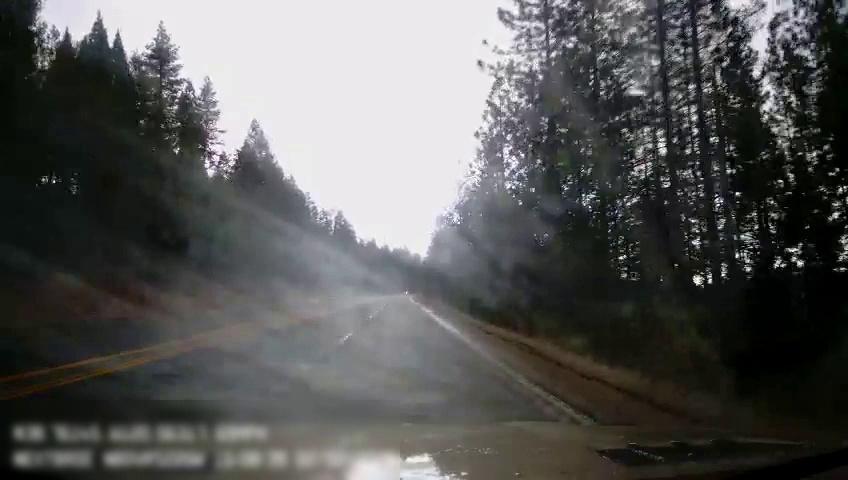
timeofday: Day
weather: Cloudy
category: Drivable Space
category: Lanes | Current Lane
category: Lanes | Current Lane
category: Lanes | Alternate Lane